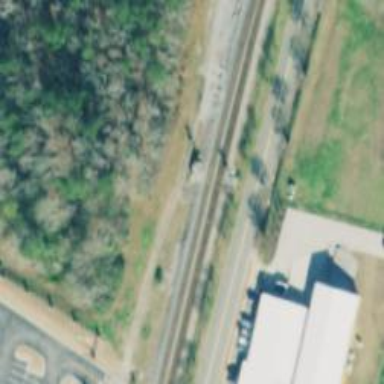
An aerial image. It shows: Railway signal.